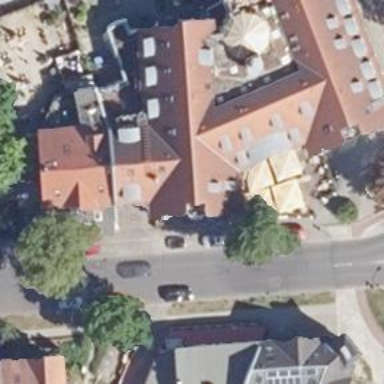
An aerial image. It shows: Restaurant.